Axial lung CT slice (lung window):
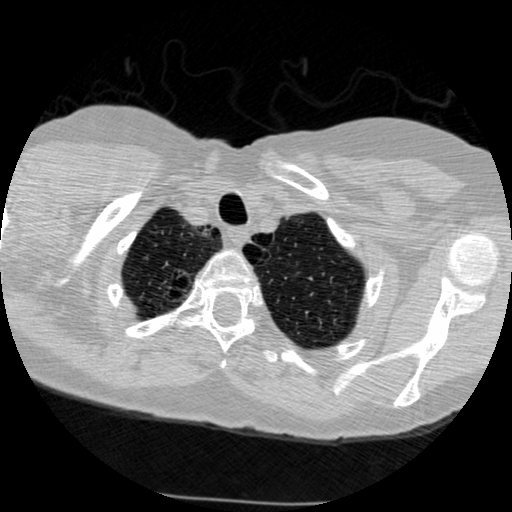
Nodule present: no